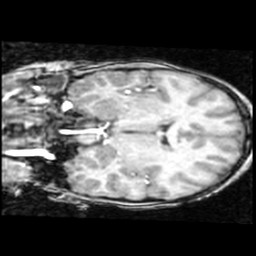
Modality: T1w
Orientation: coronal
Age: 9
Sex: male
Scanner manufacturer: ge
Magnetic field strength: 1.5 T
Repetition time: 0.03333 s
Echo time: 0.008 s